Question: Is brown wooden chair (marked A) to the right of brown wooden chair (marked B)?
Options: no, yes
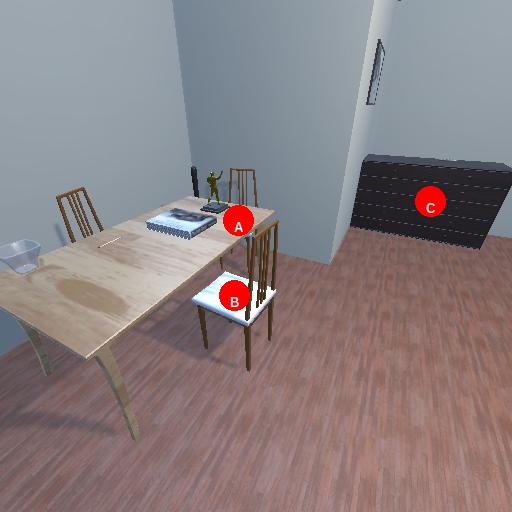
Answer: no